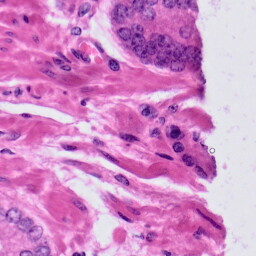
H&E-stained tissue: Prostate